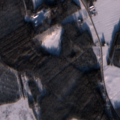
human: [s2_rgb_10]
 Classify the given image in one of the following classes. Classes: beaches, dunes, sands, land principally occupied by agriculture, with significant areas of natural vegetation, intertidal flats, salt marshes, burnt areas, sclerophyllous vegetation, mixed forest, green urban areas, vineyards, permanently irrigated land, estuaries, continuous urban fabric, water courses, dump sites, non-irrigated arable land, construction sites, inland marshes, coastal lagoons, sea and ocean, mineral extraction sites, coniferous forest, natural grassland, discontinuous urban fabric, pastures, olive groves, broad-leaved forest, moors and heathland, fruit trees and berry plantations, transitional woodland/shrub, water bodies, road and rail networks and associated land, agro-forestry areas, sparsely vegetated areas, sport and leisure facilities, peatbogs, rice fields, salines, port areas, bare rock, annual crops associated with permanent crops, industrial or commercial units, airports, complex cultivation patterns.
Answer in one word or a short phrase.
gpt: non-irrigated arable land, land principally occupied by agriculture, with significant areas of natural vegetation, coniferous forest, mixed forest, water bodies